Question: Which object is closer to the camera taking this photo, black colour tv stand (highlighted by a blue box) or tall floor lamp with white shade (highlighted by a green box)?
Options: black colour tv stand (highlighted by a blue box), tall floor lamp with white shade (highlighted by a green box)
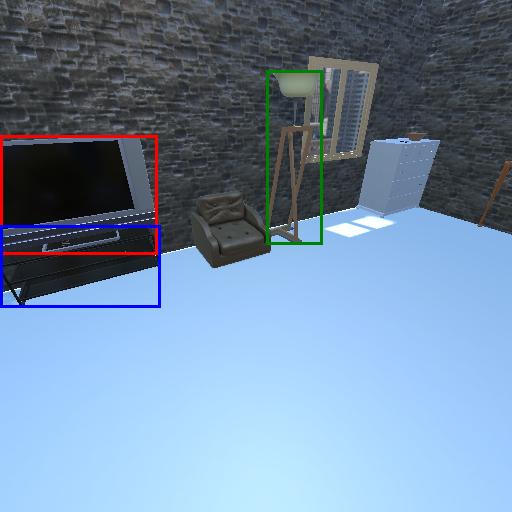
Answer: black colour tv stand (highlighted by a blue box)